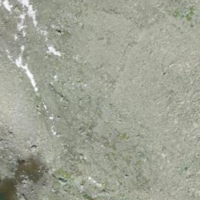
EUNIS habitat code: 48
Species observed at this site:
Jacobaea incana
Adenostyles alliariae